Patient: sex M, age 65
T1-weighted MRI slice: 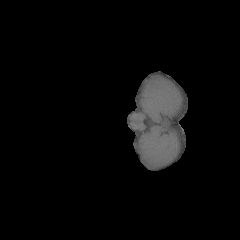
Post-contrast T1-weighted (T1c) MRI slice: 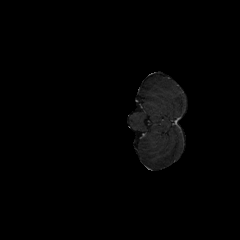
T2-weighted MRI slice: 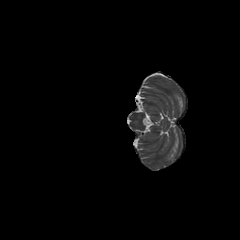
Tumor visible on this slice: no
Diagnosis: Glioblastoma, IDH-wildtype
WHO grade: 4